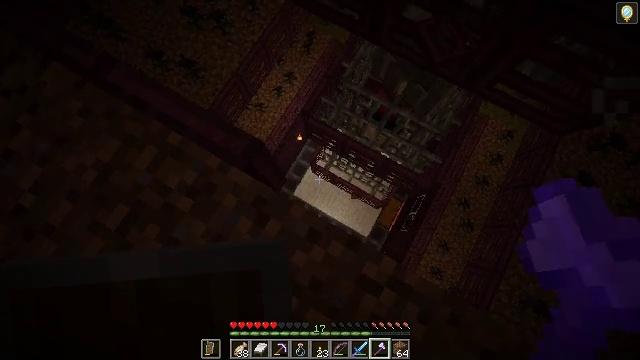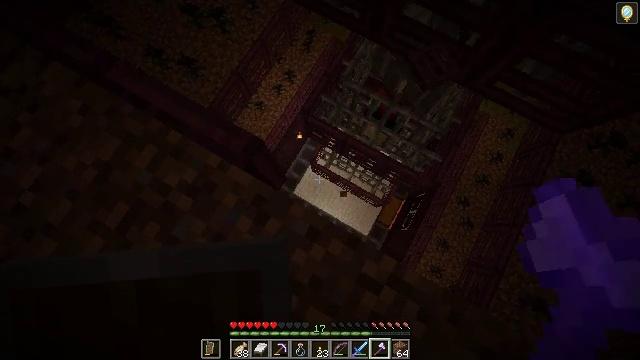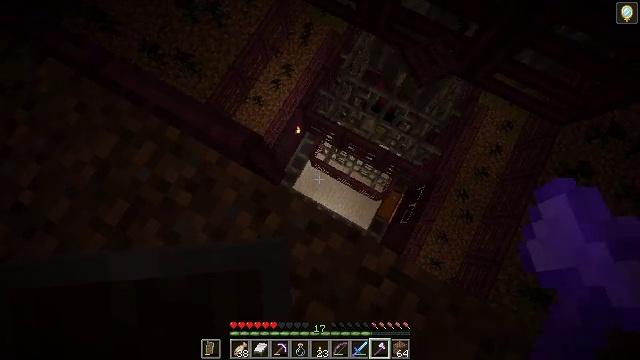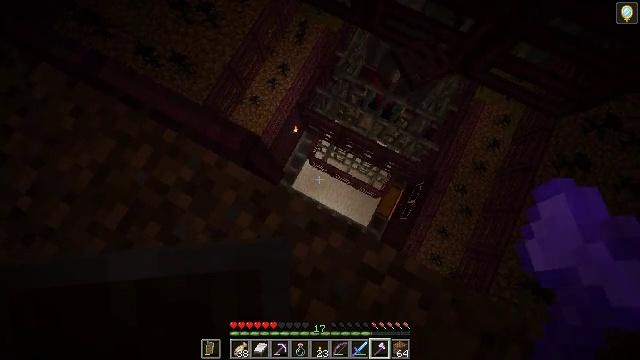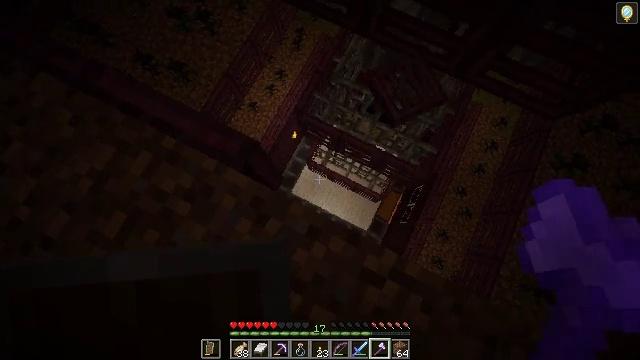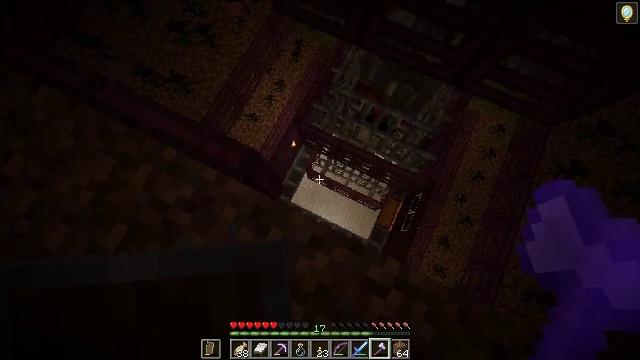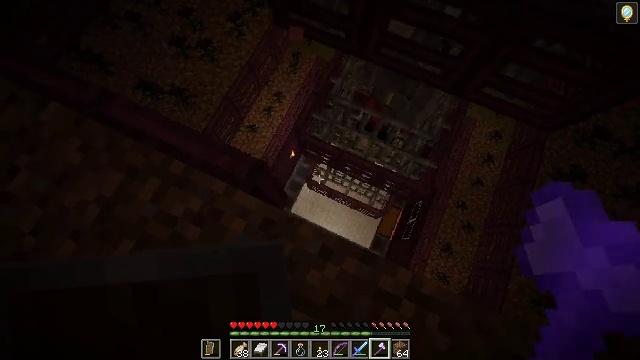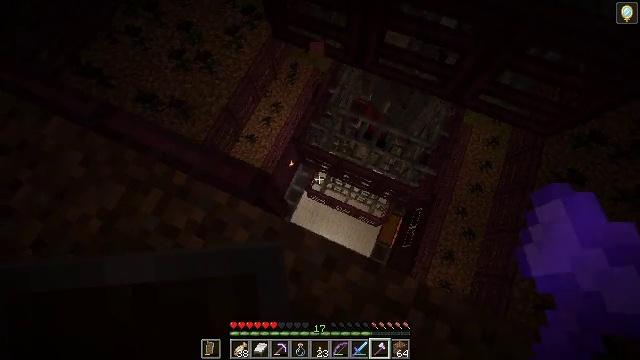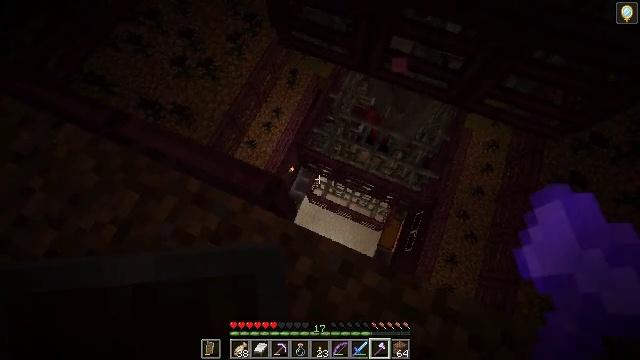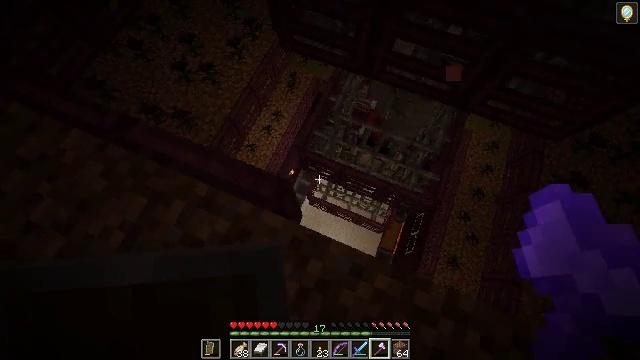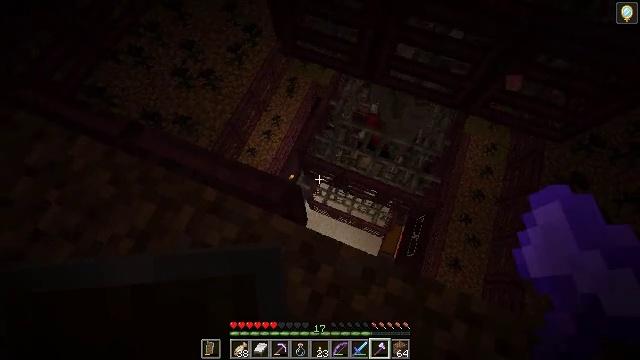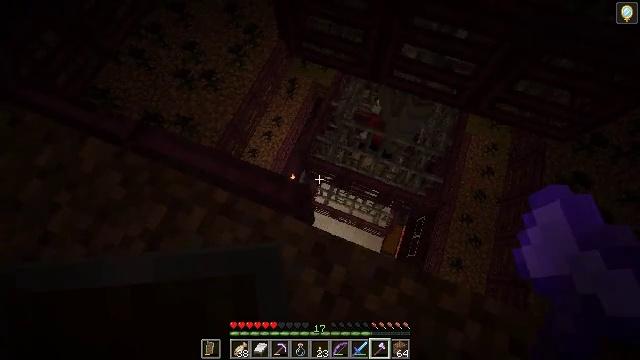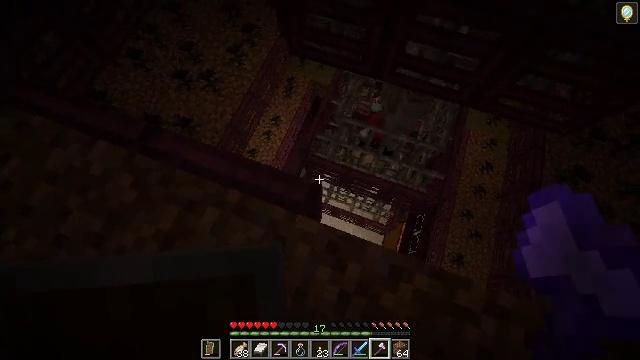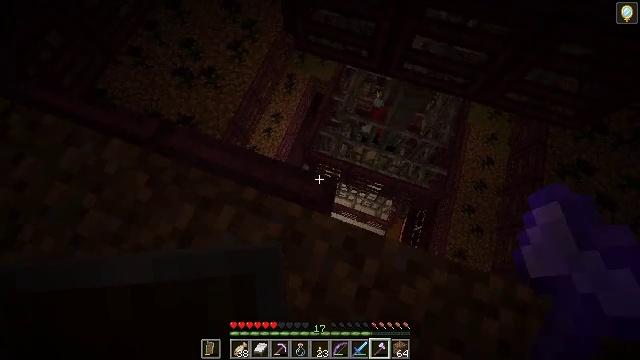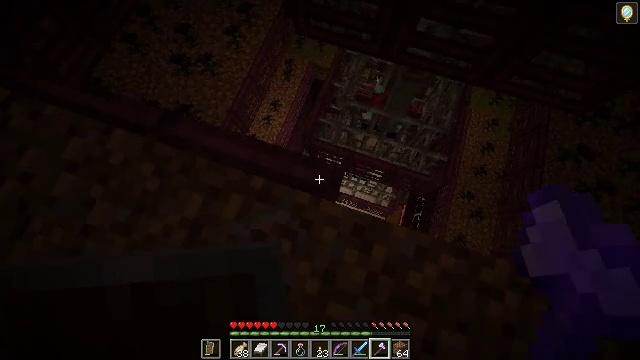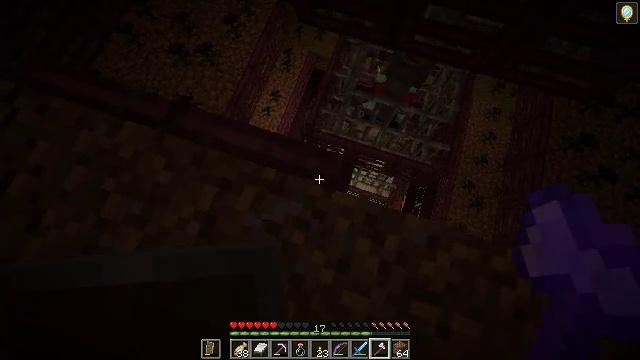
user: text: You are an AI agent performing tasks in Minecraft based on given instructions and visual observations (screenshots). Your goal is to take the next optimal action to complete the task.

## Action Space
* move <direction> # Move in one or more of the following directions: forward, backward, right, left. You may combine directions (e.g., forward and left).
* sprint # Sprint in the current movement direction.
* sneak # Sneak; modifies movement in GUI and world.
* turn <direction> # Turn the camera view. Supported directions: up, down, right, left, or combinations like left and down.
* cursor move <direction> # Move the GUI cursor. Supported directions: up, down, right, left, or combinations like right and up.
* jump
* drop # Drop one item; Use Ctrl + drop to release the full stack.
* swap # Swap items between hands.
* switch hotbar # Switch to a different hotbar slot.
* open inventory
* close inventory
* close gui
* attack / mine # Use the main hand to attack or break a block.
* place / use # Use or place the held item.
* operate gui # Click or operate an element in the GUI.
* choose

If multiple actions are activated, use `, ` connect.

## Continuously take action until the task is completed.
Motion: motion action
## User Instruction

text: Break the crimson trapdoor to collect it.
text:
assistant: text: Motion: sneak
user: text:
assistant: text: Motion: sneak, turn down
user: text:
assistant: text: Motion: sneak, turn right
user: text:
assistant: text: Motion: sneak, turn up
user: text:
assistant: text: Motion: move left, sneak, turn up
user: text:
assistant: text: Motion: move left, sneak, turn right and up
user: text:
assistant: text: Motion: move left, sneak, turn right and up
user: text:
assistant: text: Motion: move left, sneak, turn up
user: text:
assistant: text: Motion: move left, sneak
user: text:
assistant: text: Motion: move left, sneak
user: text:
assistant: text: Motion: move left, sneak
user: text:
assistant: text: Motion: move left, sneak, turn right
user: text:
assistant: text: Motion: move left, sneak
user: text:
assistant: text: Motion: move left, sneak, turn down
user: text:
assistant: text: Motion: move left, sneak, turn down
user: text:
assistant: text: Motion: sneak
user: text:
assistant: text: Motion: sneak
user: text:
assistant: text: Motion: sneak
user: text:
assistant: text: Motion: sneak
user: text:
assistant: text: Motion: sneak
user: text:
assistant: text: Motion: sneak, turn up
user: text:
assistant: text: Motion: sneak
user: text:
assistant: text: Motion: sneak
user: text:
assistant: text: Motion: sneak
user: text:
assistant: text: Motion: sneak, attack / mine
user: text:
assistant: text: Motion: sneak, attack / mine
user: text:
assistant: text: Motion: sneak, attack / mine
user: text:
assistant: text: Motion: sneak, attack / mine
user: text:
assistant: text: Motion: sneak, attack / mine
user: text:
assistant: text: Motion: sneak, attack / mine